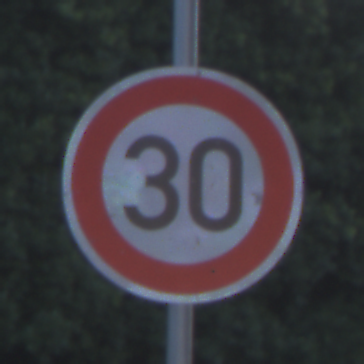
Verkehrszeichen: Geschwindigkeit30
Umgebung: Outdoor, Urban
Tageszeit: SunriseSunset
Wetter: PartlyCloudy
Licht: Natural
Jahreszeit: NotSpecified
Kontrast: LowContrast